Question: I need to fill a rectangle with a black to white (transparent) gradient. However, I could only find a 'GradientBrush' class and all examples I found showed smooth transition and I want sharp bars. That's what I need:

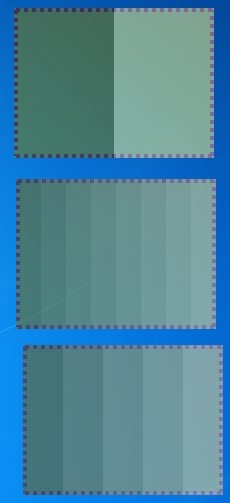
Answer: in this code i use picturebox, play with 'k' and 'i'
'''
private void pictureBox1_Paint(object sender, PaintEventArgs e)
{
int k = 20;
Color mycolor = new Color();
for (int i = 0; i < 10; i++)
{
mycolor = Color.FromArgb(i * k, i * k, i * k);
SolidBrush mybrash = new SolidBrush(mycolor);
e.Graphics.FillRectangle((Brush)mybrash, 0 + i * k, 0, k, k);
}
}
'''
Good luck!